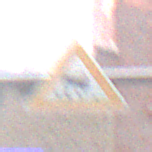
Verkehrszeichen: SchleuderOderRutschgefahr
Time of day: MorningAfternoon
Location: Outdoor (Urban)
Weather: Overcast
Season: NotSpecified
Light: Natural